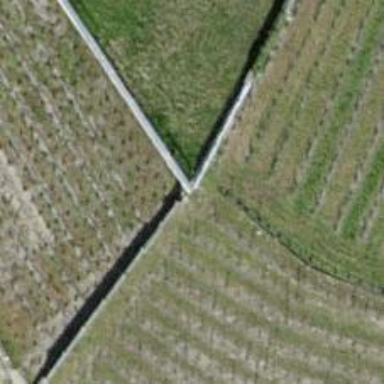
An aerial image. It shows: Retaining wall.